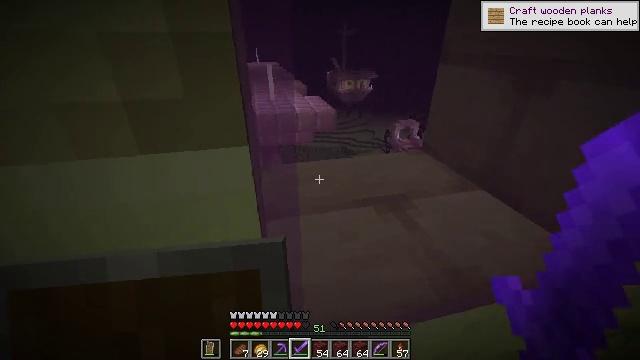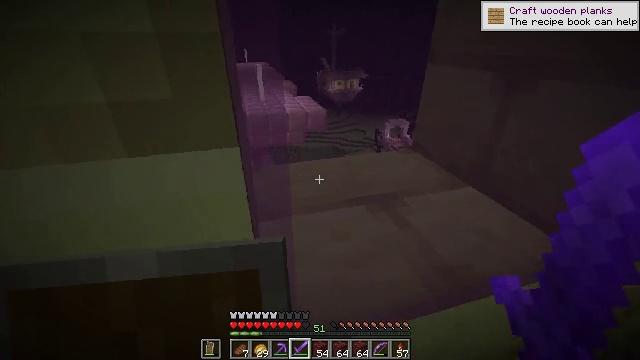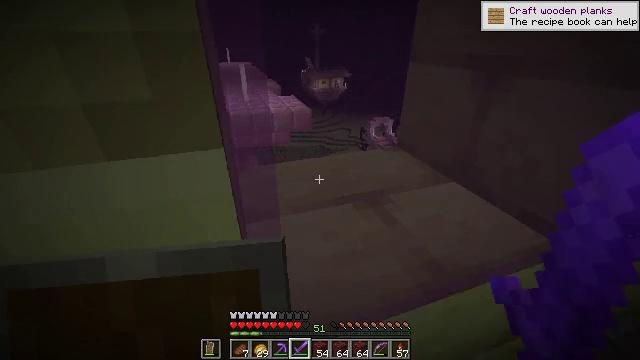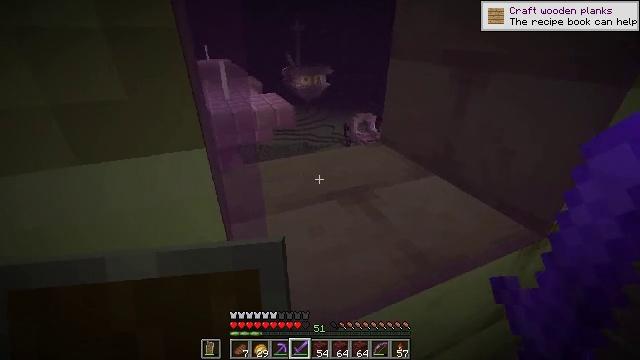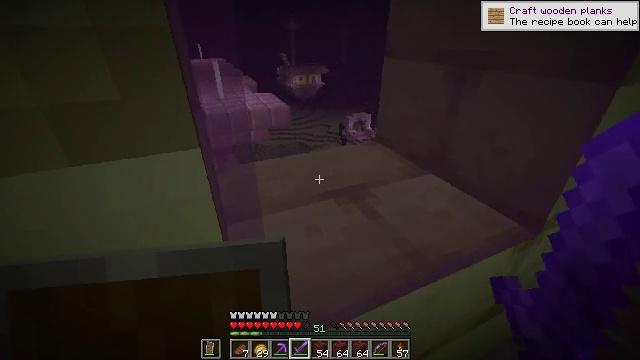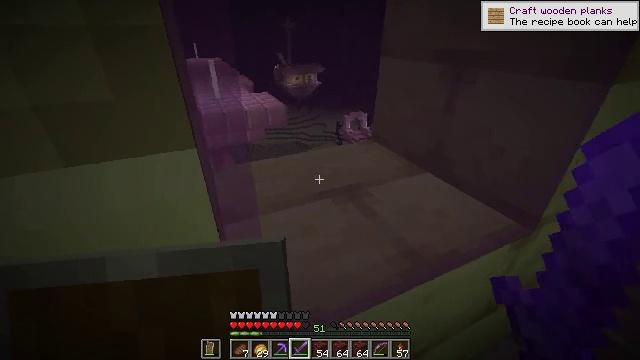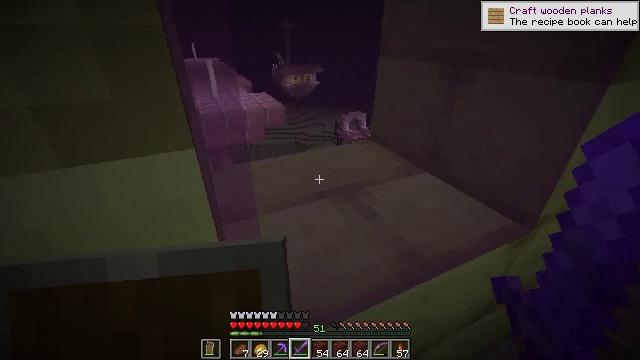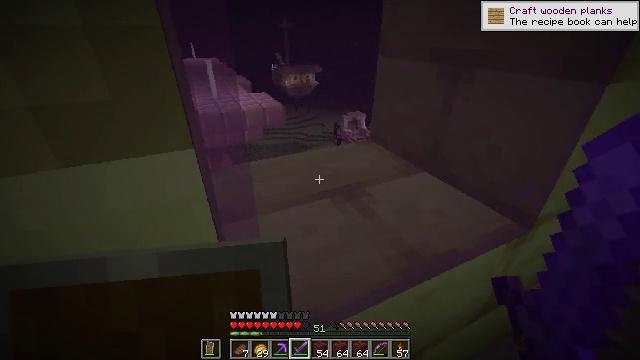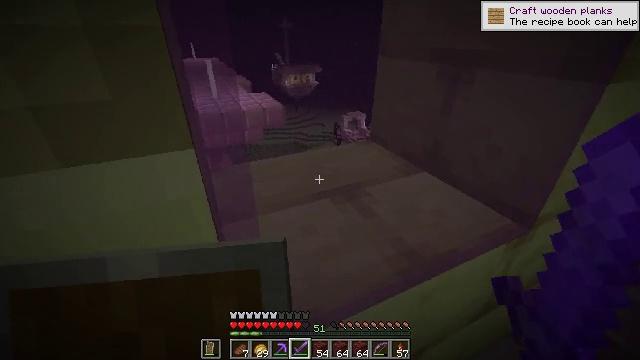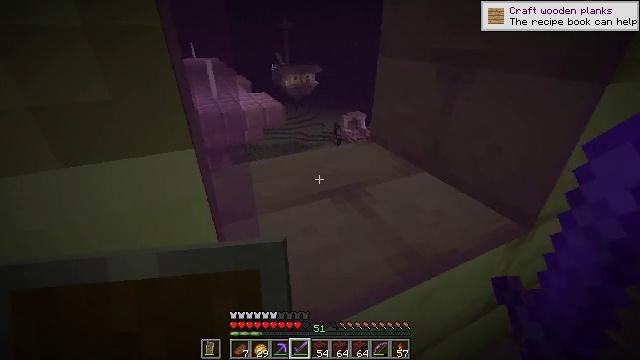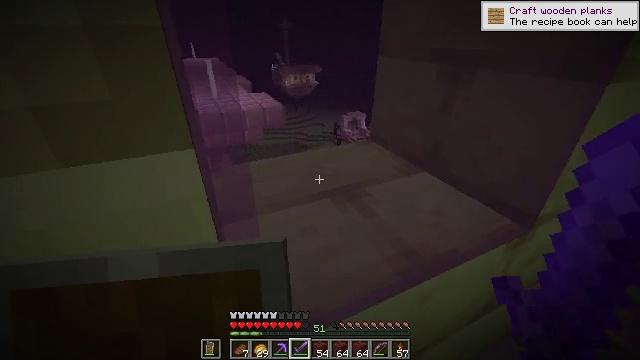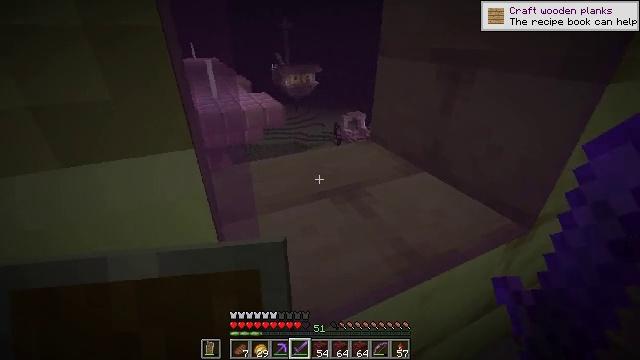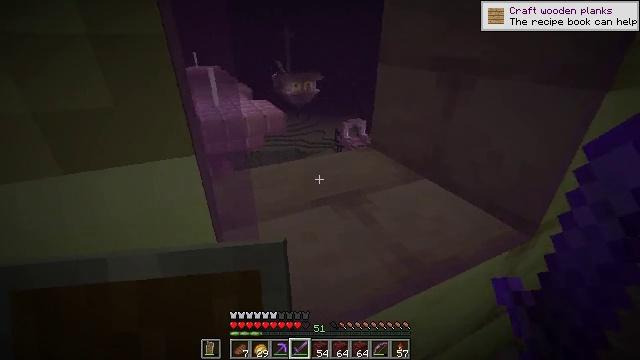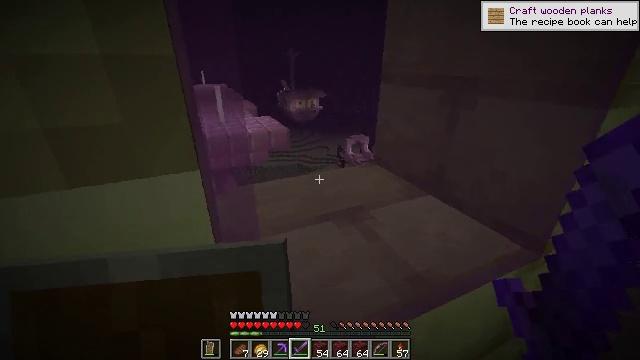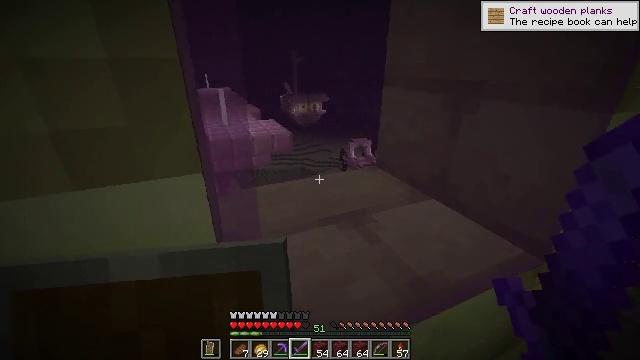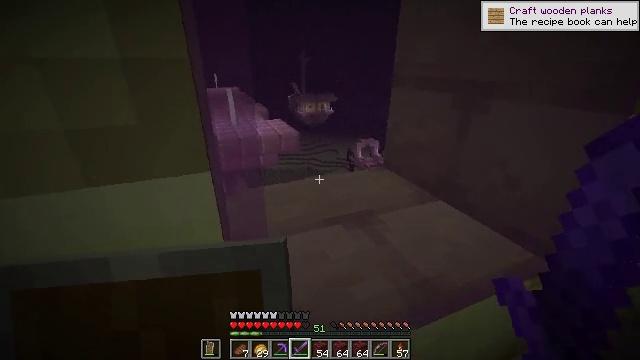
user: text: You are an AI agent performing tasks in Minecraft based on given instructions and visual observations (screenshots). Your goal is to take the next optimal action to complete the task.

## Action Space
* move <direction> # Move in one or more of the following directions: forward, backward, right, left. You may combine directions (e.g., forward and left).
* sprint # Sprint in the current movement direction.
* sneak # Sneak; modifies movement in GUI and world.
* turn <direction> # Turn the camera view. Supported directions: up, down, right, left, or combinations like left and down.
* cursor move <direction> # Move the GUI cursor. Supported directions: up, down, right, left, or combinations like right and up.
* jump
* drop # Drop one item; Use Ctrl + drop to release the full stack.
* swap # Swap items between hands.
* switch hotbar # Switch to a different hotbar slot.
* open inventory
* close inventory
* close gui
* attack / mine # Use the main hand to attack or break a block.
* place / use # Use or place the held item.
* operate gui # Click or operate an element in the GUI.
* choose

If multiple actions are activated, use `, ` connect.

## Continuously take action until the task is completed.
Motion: motion action
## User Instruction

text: Retrieve the purpur slab for building.
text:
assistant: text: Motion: turn right
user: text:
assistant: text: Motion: turn right
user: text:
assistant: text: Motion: turn right
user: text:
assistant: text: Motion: turn right
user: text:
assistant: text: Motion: no_op
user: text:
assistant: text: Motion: no_op
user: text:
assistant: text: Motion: no_op
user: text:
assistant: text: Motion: no_op
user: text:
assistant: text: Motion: no_op
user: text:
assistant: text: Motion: no_op
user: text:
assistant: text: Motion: no_op
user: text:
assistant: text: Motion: turn up
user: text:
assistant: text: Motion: turn up
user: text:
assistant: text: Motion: no_op
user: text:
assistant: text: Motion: turn left
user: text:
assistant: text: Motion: no_op
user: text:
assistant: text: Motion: turn down
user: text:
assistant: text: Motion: turn right and down
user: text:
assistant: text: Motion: turn right
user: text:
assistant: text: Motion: turn right
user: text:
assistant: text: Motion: turn right
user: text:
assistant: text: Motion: turn right and up
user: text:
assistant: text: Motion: turn right and up
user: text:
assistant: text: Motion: turn right and up
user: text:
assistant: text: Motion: turn right and up
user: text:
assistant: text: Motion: turn right and up
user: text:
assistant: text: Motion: turn right
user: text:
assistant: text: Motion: turn right
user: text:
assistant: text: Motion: turn right
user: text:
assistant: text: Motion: no_op